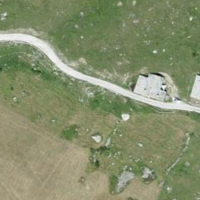
EUNIS habitat code: 26
Species observed at this site:
Lanius collurio
Saxicola rubetra